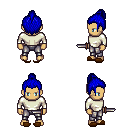
a pixel art fantasy rpg character, male body template, human, tanned skin, white long-sleeve shirt, metal pants, blue short topknot hairstyle, brown slippers, dagger, four views (front, back, left, right), 2x2 character sprite sheet, small pixel art, hard edges, no anti-aliasing